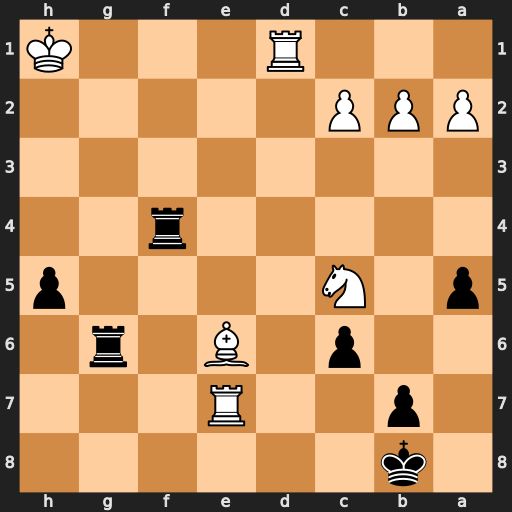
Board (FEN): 1k6/1p2R3/2p1B1r1/p1N4p/5r2/8/PPP5/3R3K
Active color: b
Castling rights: -
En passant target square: -
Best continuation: Rh4+ Bh3 Rxh3#